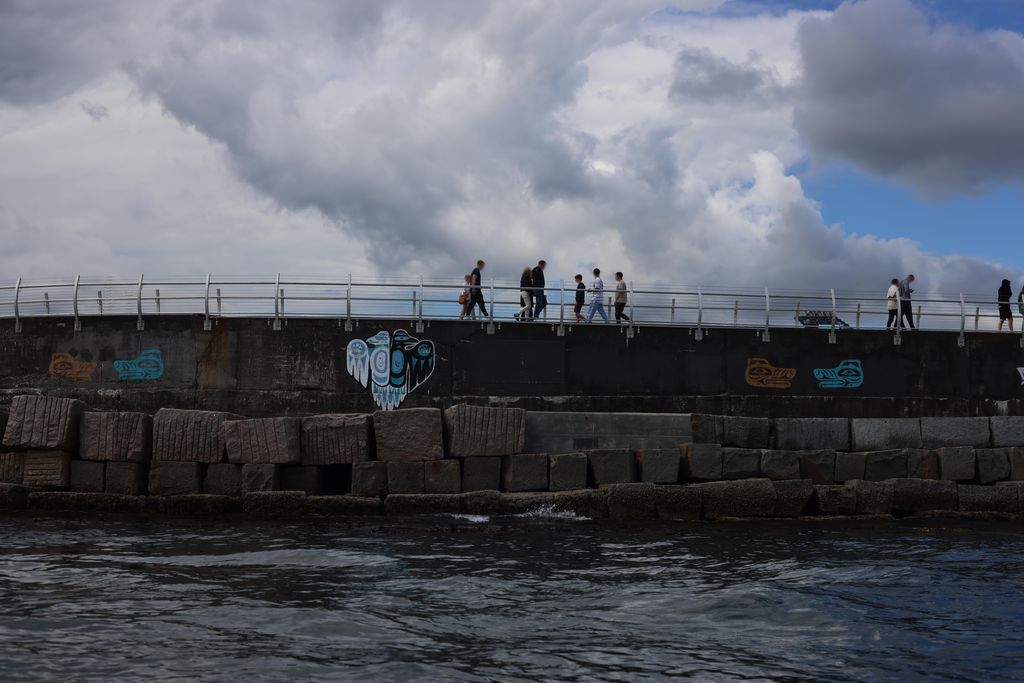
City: victoria